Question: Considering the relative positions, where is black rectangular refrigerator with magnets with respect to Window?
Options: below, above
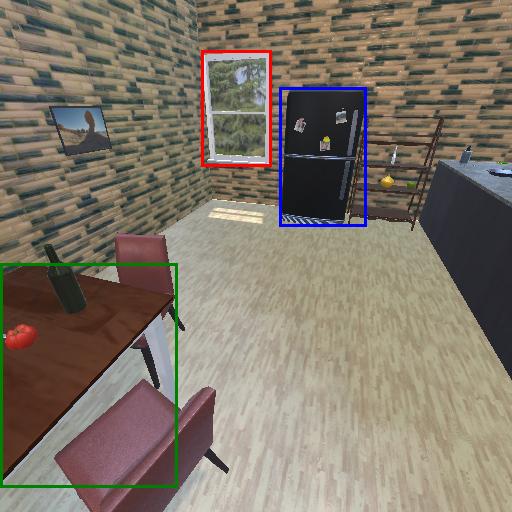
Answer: below